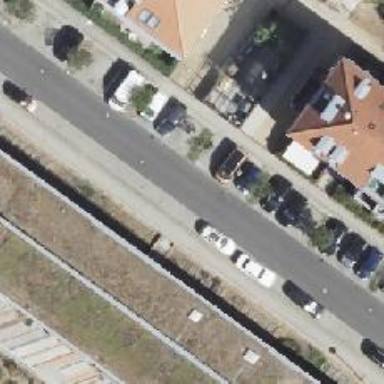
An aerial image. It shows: Residential road with asphalt surface and separate sidewalk.